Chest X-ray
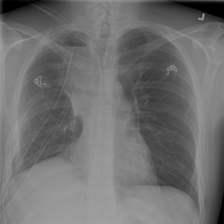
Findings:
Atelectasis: negative
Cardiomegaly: negative
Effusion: negative
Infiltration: negative
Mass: negative
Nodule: negative
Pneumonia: negative
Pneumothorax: negative
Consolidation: negative
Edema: negative
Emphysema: negative
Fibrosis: negative
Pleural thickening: negative
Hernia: negative